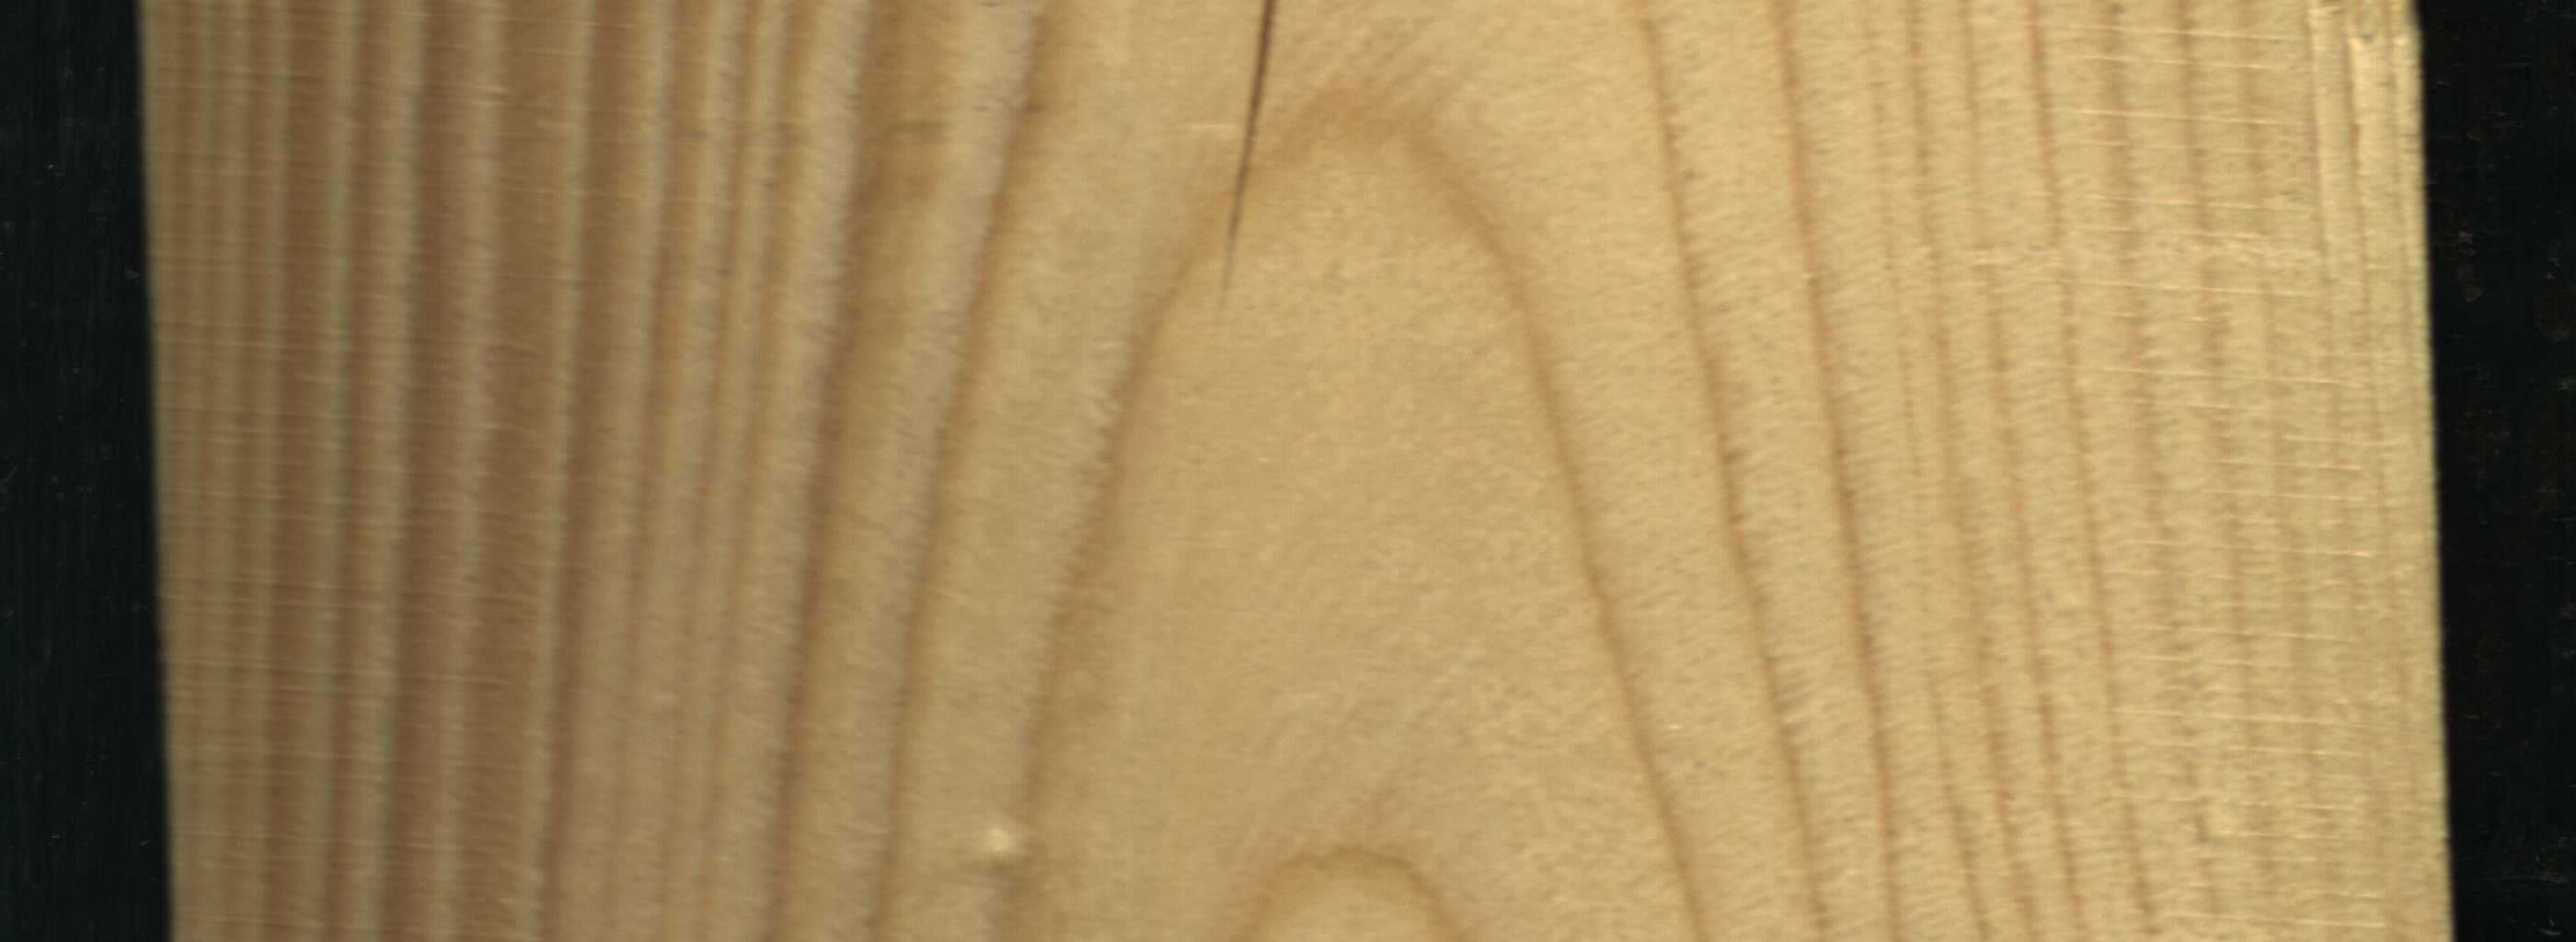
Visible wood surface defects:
Crack